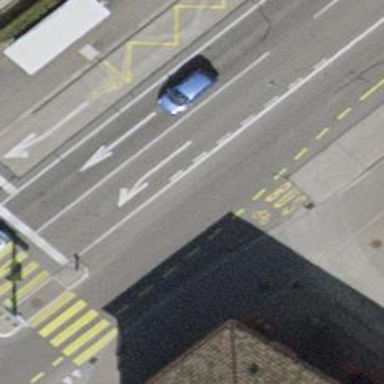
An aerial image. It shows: Bus stop for trolleybuses with designated stop position.